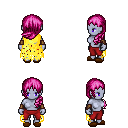
a pixel art fantasy rpg character, female body template, dark elf, purple skin, yellow tattered cape, red pants, pink left-swept hairstyle, leather bracers, brown slippers, four views (front, back, left, right), 2x2 character sprite sheet, small pixel art, hard edges, no anti-aliasing